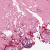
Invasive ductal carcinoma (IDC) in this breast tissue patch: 0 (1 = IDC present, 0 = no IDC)